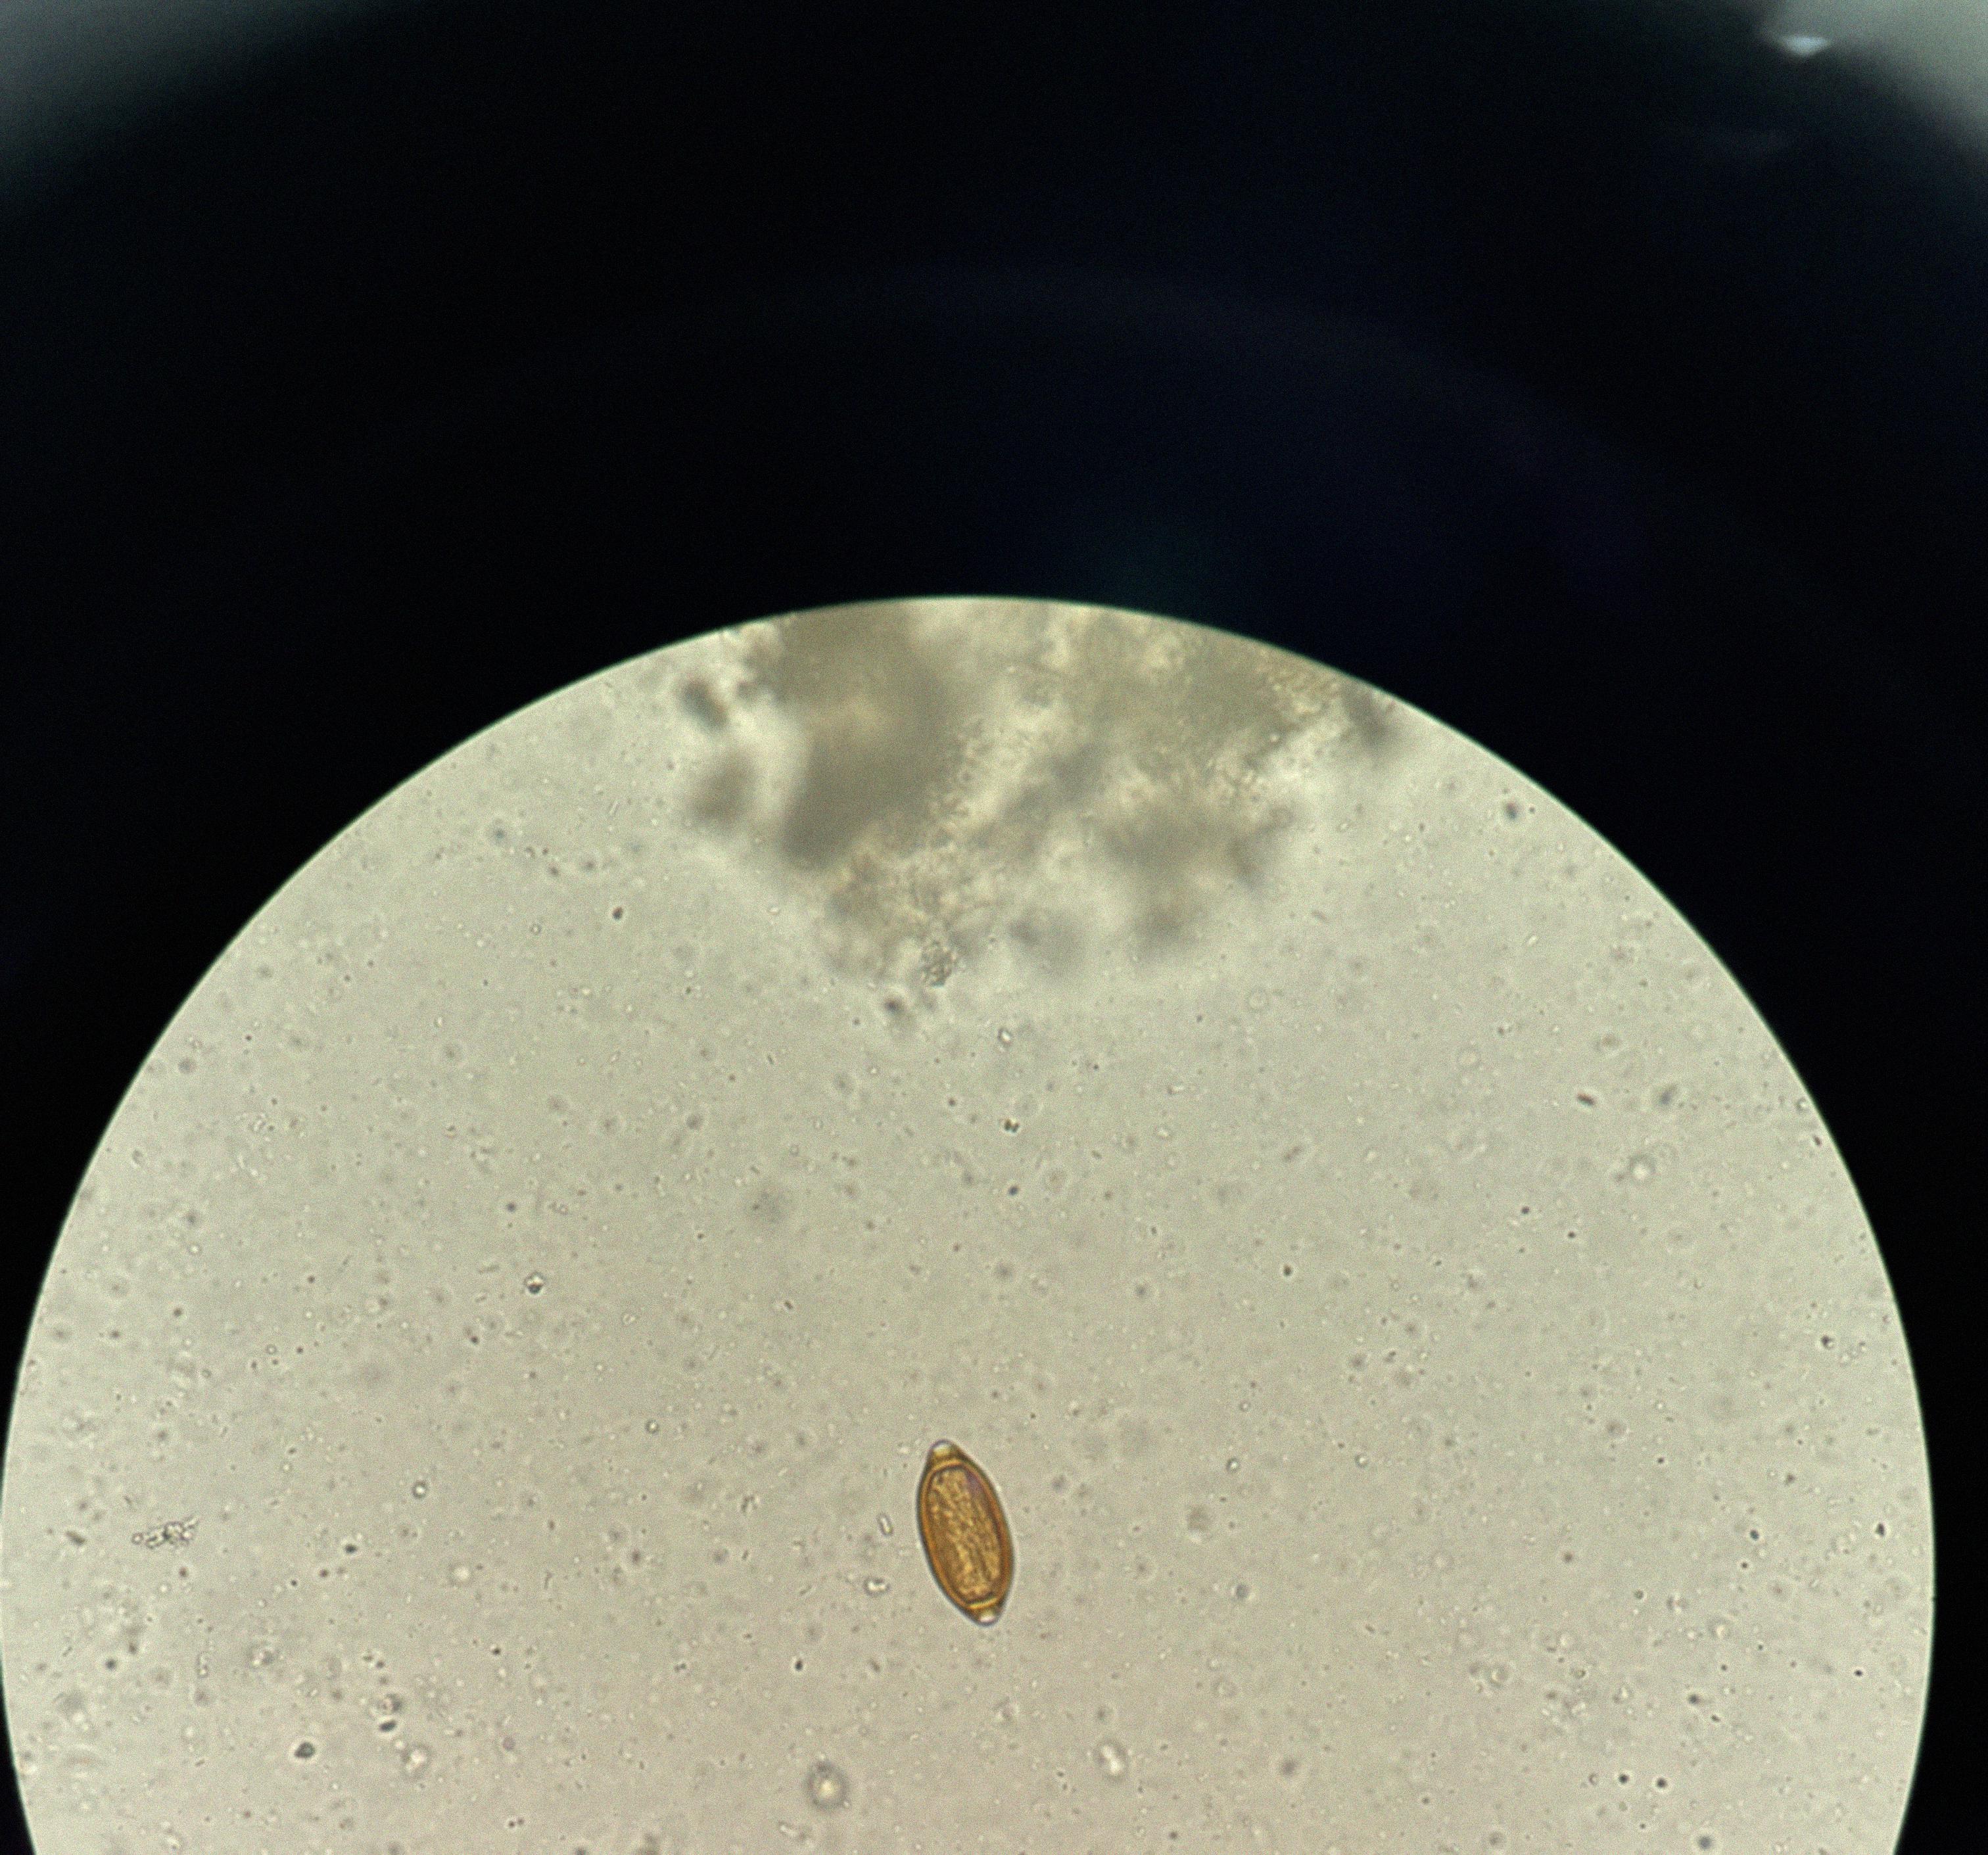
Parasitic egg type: Trichuris trichiura